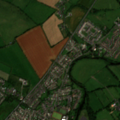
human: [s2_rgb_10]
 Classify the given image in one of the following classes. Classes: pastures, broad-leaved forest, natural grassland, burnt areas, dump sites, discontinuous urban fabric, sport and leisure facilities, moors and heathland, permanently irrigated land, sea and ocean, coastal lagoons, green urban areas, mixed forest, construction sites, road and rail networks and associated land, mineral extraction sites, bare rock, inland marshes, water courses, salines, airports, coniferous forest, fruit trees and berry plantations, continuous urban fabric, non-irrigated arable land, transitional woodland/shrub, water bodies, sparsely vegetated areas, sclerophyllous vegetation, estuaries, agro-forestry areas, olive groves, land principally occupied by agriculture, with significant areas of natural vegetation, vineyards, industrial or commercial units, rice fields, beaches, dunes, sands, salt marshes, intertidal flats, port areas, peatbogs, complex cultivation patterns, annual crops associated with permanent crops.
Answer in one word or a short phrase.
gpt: discontinuous urban fabric, sport and leisure facilities, pastures